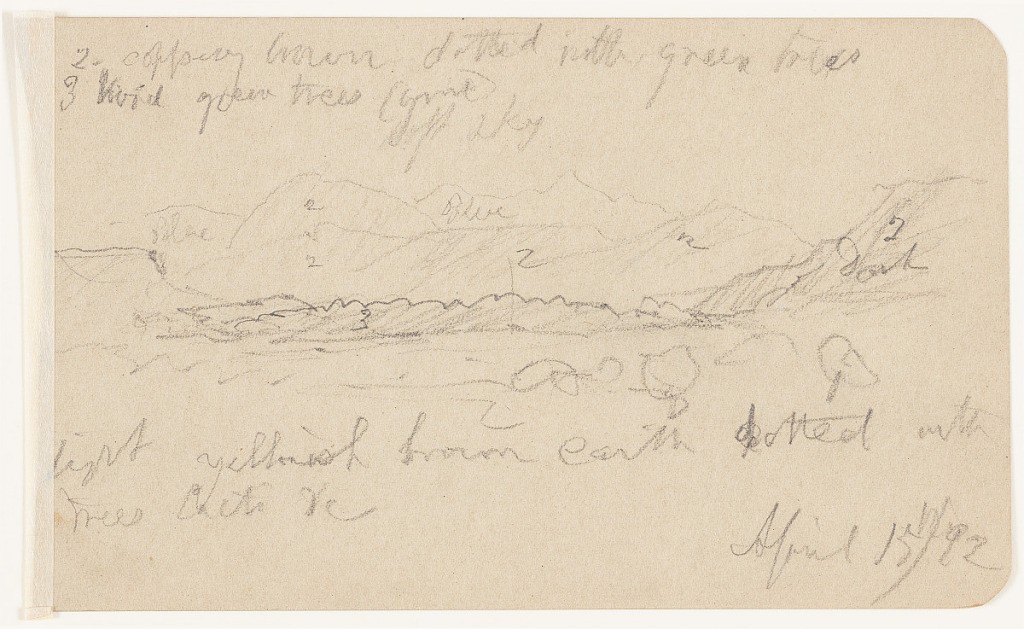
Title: Mountainous Landscape with Trees, Mexico
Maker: Frederic Edwin Church, American, 1826–1900
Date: April 15, 1892
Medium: Graphite on beige wove paper
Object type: drawing
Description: Landscape sketch showing a loosely rendered view of a mountainous landscape with trees in Mexico. In the middle distances, groves of trees coalesce into dark, billowing masses of vegetation. In the background, several overlapping mountains and ridges are visible. At left and right, two dark mountains frame a view of receding and extremely rugged ridges that lead to a sharp peak in the background at center.